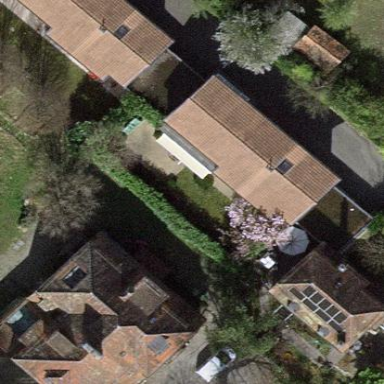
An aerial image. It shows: Garden surrounded by fence.